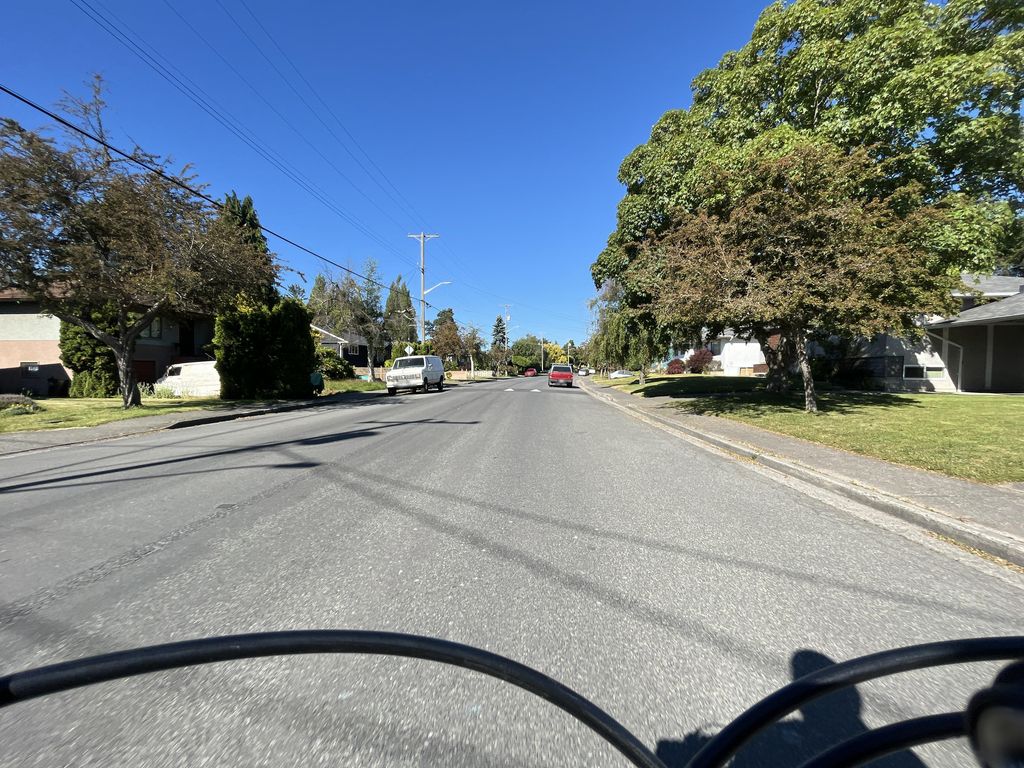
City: victoria